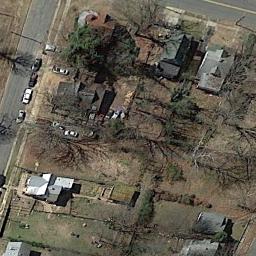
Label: medium_residential